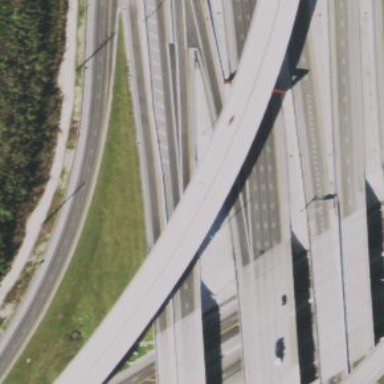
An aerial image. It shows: Man-made bridge.